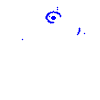
Particle: proton